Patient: sex F, age 56
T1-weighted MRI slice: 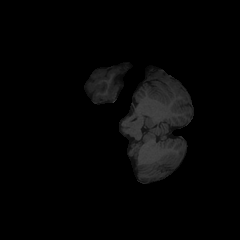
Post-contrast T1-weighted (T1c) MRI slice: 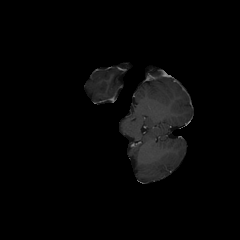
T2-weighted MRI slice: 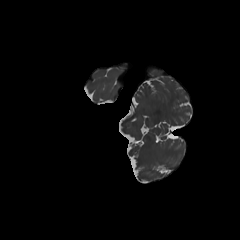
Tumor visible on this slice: no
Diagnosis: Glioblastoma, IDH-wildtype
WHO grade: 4